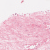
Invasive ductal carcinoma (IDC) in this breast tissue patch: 0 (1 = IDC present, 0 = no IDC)